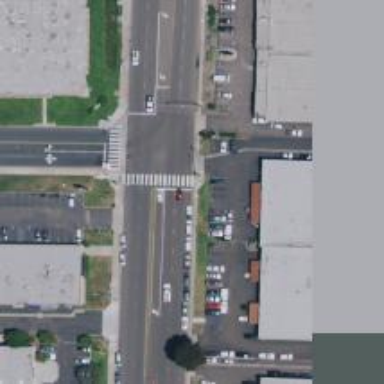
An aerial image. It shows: Secondary road with separate asphalt sidewalks.